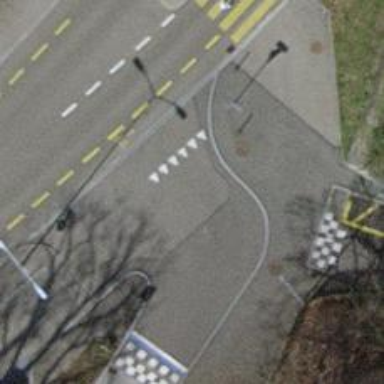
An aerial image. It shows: Traffic calming table.